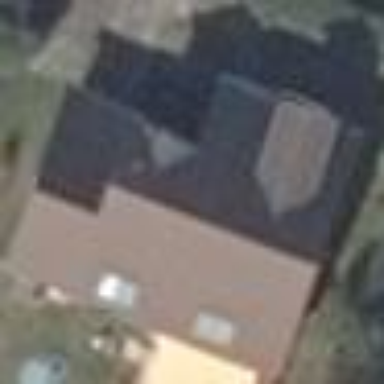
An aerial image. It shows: House with tile roof.